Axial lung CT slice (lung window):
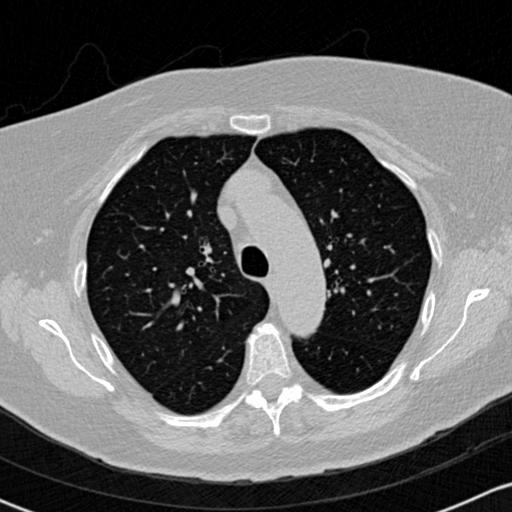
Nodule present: no